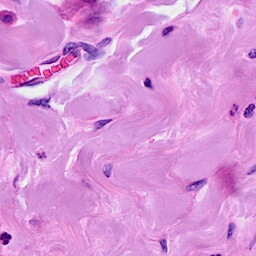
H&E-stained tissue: Breast